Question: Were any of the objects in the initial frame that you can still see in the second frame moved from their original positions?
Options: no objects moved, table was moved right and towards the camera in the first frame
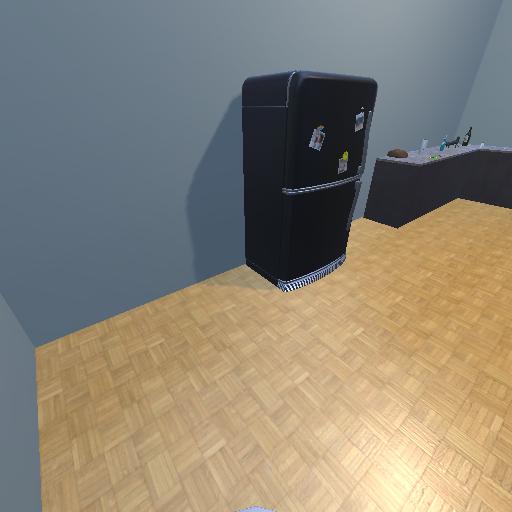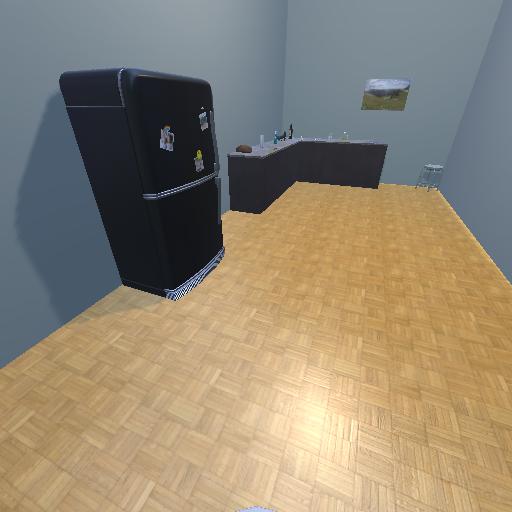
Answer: no objects moved